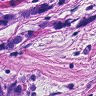
Metastatic tissue present: yes